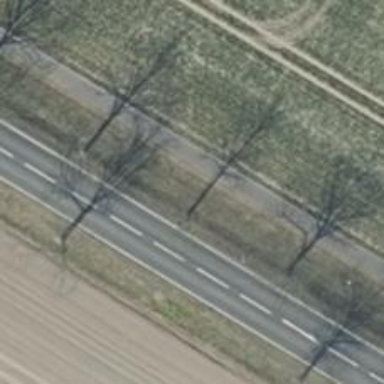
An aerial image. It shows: Deciduous broadleaved tree.